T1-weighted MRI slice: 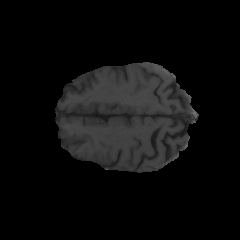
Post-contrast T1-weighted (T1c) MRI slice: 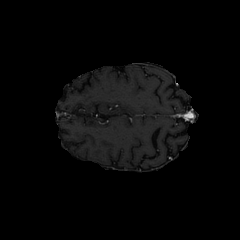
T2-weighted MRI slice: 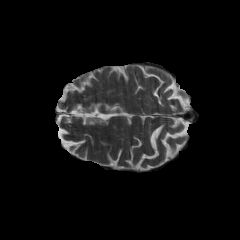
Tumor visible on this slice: no